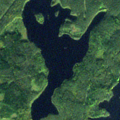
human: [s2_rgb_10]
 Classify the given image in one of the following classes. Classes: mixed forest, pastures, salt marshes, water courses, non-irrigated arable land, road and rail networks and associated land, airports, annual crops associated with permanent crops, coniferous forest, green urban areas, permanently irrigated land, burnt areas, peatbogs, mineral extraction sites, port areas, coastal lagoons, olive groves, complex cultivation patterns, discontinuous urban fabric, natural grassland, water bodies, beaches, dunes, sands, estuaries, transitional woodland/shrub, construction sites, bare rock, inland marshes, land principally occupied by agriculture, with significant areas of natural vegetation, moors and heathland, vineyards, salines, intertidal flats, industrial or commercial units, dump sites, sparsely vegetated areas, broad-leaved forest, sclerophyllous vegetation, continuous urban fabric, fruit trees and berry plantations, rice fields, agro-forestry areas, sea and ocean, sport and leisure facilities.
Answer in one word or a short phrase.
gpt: coniferous forest, mixed forest, water bodies